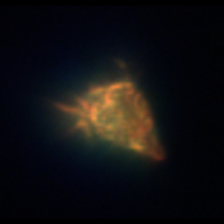
Taxon: Ciliates
Group: Other